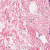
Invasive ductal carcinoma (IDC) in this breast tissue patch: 0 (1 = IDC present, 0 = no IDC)